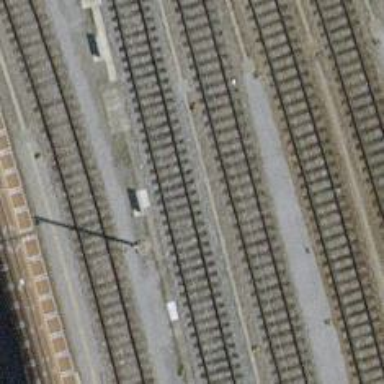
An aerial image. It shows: Railway yard used for servicing trains.